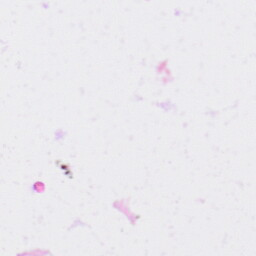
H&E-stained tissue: Skin